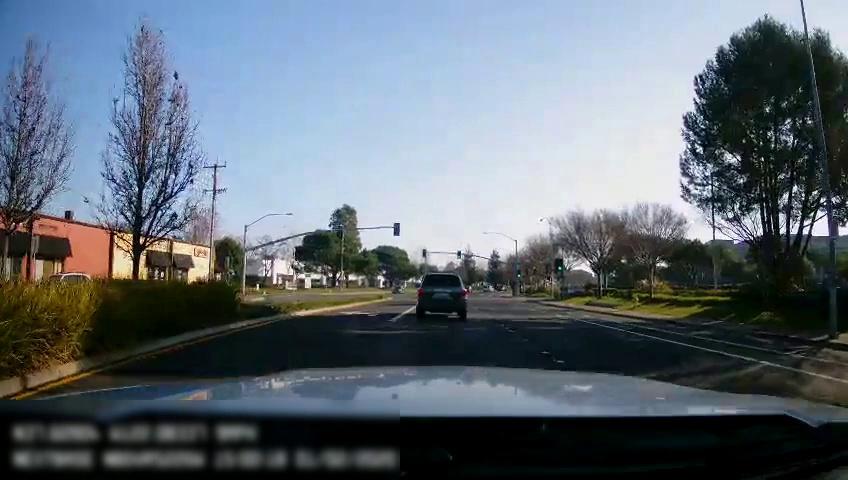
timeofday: Day
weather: Sunny
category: Drivable Space
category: Vehicles | SUV
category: Vehicles | Truck
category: Vehicles | SUV
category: Lanes | Alternate Lane
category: Lanes | Current Lane
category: Lanes | Alternate Lane
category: Lanes | Current Lane
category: Lanes | Alternate Lane
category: Traffic | Lights
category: Traffic | Lights
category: Traffic | Lights
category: Traffic | Lights